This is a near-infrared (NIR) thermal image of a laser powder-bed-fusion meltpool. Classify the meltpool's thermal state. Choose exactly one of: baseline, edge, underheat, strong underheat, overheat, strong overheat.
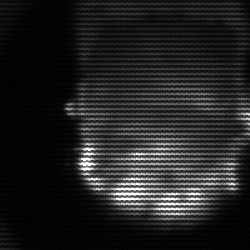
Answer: baseline